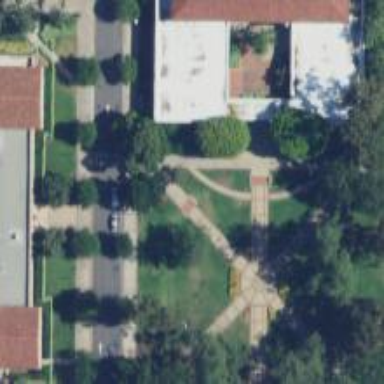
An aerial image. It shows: Park.